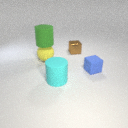
small brown metal cube to the right of large cyan rubber cylinder